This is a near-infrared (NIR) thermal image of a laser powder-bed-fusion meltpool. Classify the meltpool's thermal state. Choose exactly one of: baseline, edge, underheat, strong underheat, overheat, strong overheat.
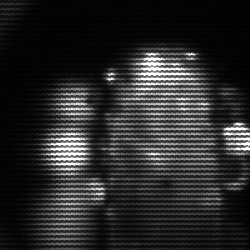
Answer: strong underheat